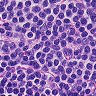
Metastatic tissue present: no